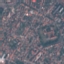
Land use / land cover class: Residential